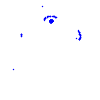
Particle: kaon